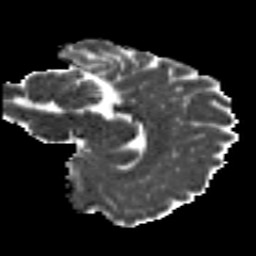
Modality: MD
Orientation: sagittal
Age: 19
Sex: female
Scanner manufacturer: siemens
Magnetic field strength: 3 T
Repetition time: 8.8 s
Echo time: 0.085 s